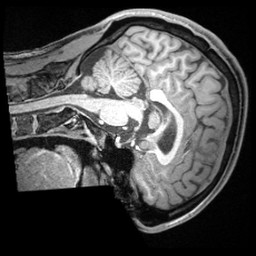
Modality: T1w
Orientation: sagittal
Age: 20
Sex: male
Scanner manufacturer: siemens
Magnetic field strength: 3 T
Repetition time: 1.68 s
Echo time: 0.00188 s